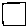
Label: square